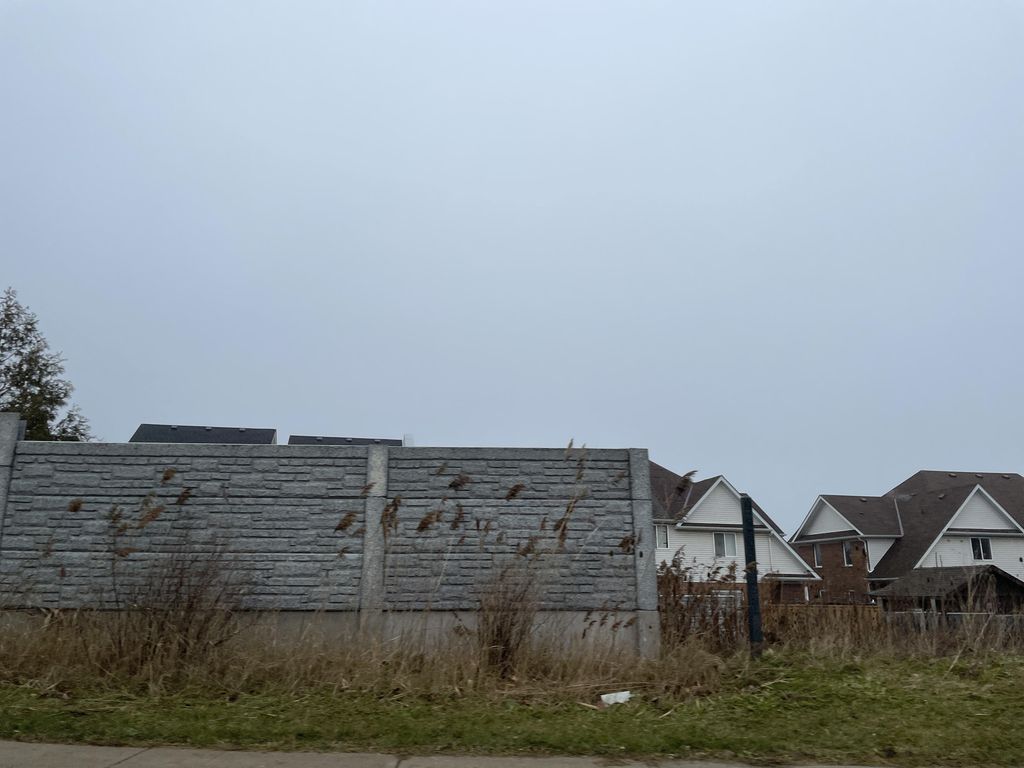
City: kitchener-waterloo